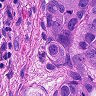
Metastatic tissue present: yes